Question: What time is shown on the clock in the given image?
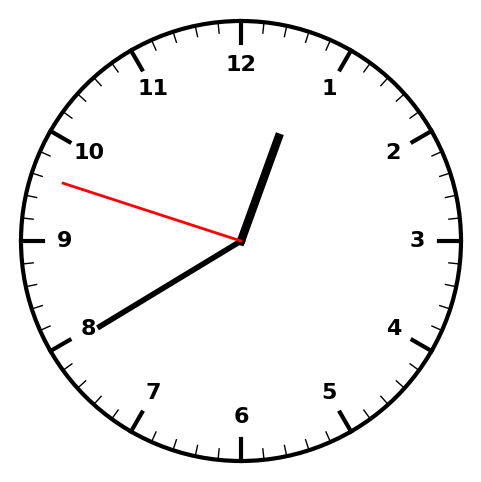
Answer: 12:39:48